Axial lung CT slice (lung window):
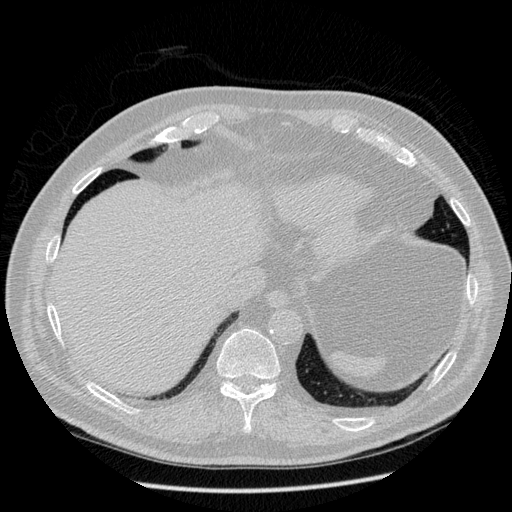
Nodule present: no